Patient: sex M, age 53
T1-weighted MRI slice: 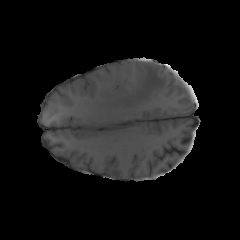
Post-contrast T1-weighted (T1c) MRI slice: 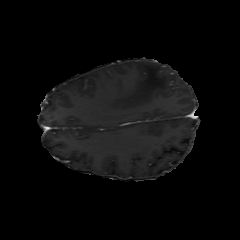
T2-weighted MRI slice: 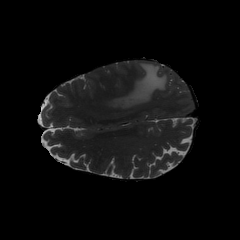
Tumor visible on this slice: yes
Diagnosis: Glioblastoma, IDH-wildtype
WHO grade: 4